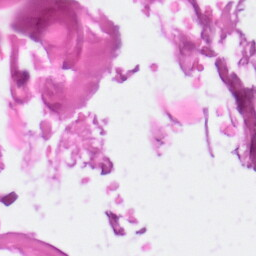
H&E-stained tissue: Skin